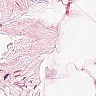
Metastatic tissue present: no